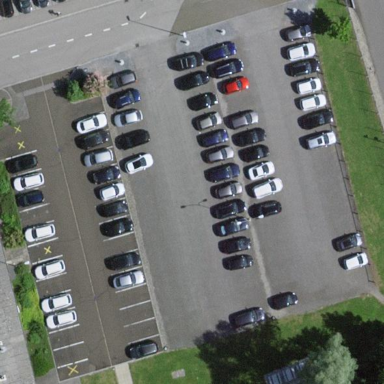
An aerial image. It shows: Parking area with asphalt surface.